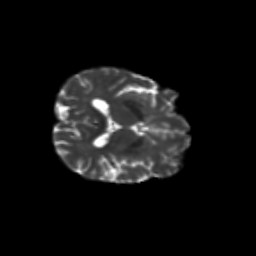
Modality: T2w
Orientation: axial
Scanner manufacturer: siemens
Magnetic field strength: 3 T
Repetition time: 9.2 s
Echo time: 0.084 s